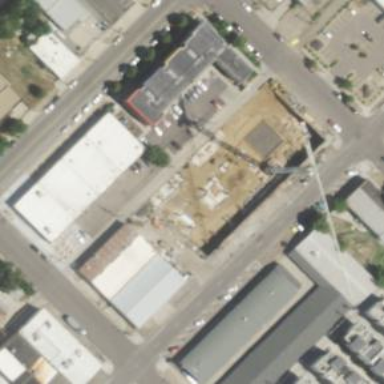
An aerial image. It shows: Commercial building with brown roof.